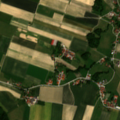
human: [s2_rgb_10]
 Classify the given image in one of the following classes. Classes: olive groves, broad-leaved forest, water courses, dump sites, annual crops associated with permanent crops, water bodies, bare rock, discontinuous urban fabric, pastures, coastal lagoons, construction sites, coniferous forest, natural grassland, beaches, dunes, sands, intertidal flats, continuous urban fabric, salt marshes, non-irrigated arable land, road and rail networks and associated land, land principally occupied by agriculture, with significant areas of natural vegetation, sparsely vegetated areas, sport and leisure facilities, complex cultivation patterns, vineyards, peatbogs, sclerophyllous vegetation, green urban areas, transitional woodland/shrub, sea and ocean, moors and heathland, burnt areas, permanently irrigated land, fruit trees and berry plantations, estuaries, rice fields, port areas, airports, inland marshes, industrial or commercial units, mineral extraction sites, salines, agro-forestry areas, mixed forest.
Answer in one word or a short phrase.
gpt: discontinuous urban fabric, non-irrigated arable land, land principally occupied by agriculture, with significant areas of natural vegetation